Question: SourceTree with iOS project with Git question.
Two files are always in unstage file:
'''
UnserInterfaceState.xcuserstate
xcschememanagement.plist
'''
But, actually I haven't made a any change. (Maybe I just clicked one of files the in project in the Xcode window?)
Should I
- - -
I don't want to bother other team developers.
Usually, What is the best choice for those two files?

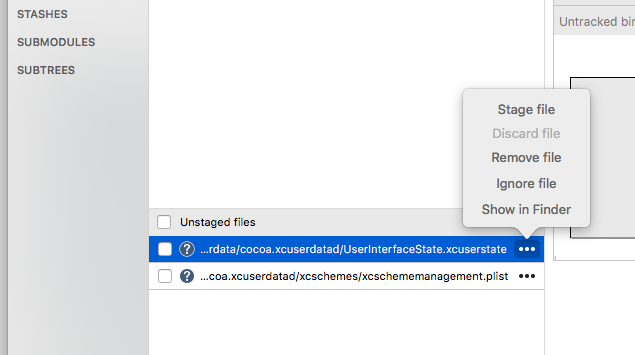
Answer: Add this file to '.gitignore' file so that git starts to ignore this file.